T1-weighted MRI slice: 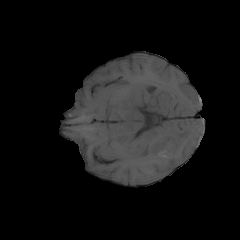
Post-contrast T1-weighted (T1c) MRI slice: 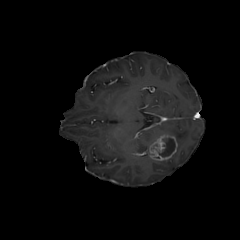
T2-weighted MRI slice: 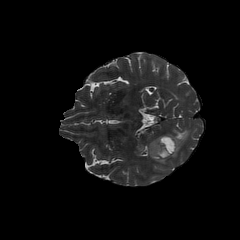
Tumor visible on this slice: yes